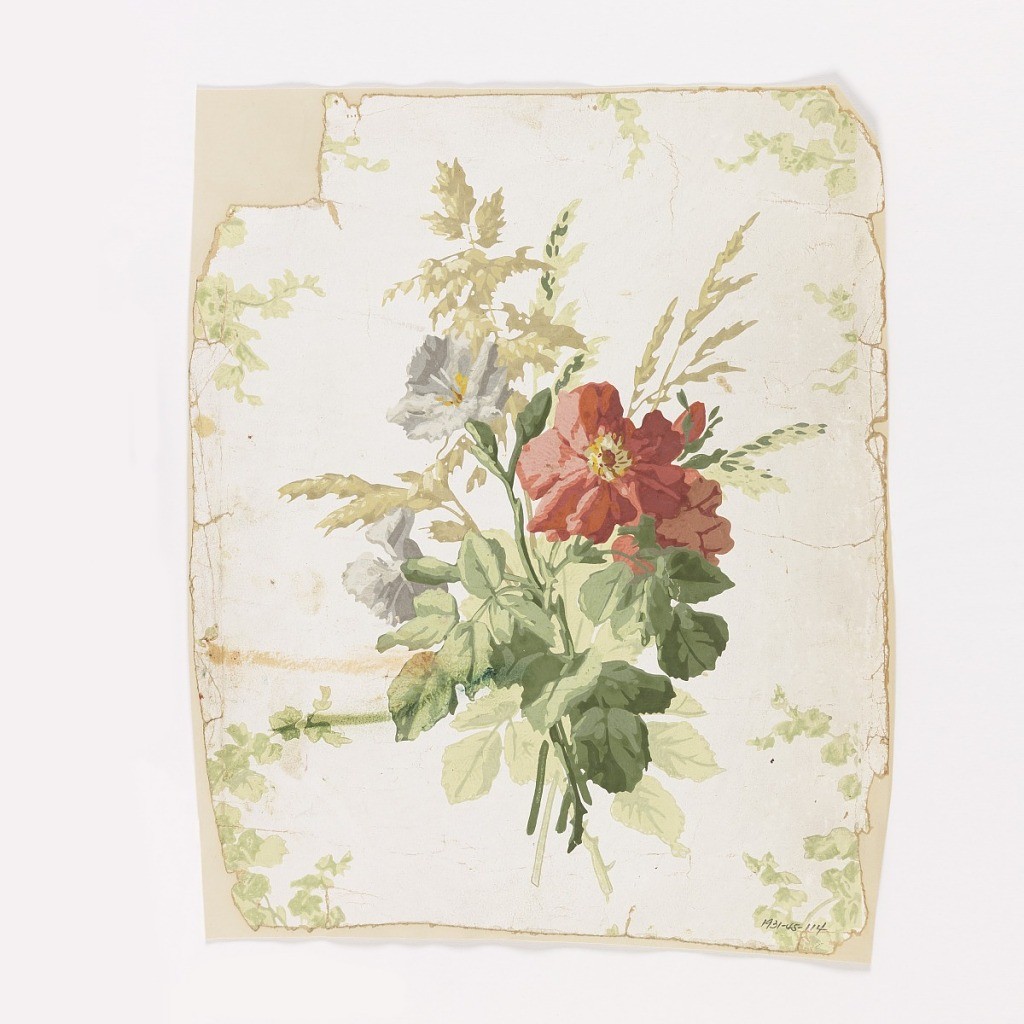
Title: Sidewall
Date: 1850–60
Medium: Block-printed on satin ground
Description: Bouquet of flowers: red roses, blue-gray carnations with green leaves, and yellow-green field grasses. Printed in colors on white satin ground.